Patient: sex F, age 39
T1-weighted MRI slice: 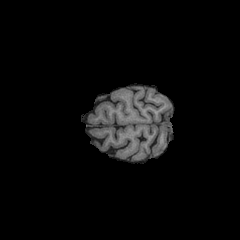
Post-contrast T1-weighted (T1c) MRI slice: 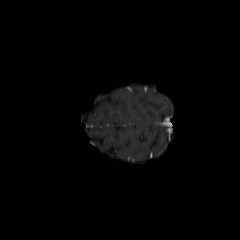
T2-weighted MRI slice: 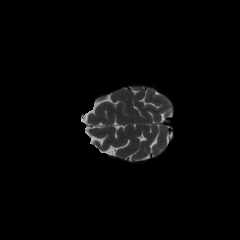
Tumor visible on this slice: no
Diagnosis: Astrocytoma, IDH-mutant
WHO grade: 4